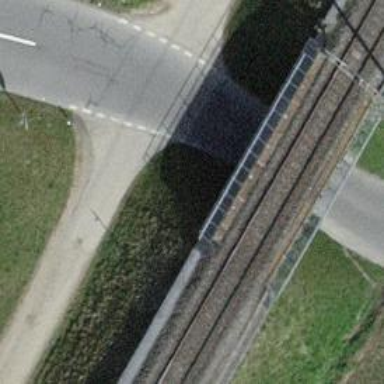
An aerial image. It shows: Bridge over electrified railway with contact lines.